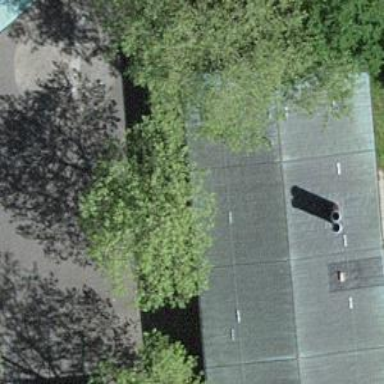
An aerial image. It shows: Service building.